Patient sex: M
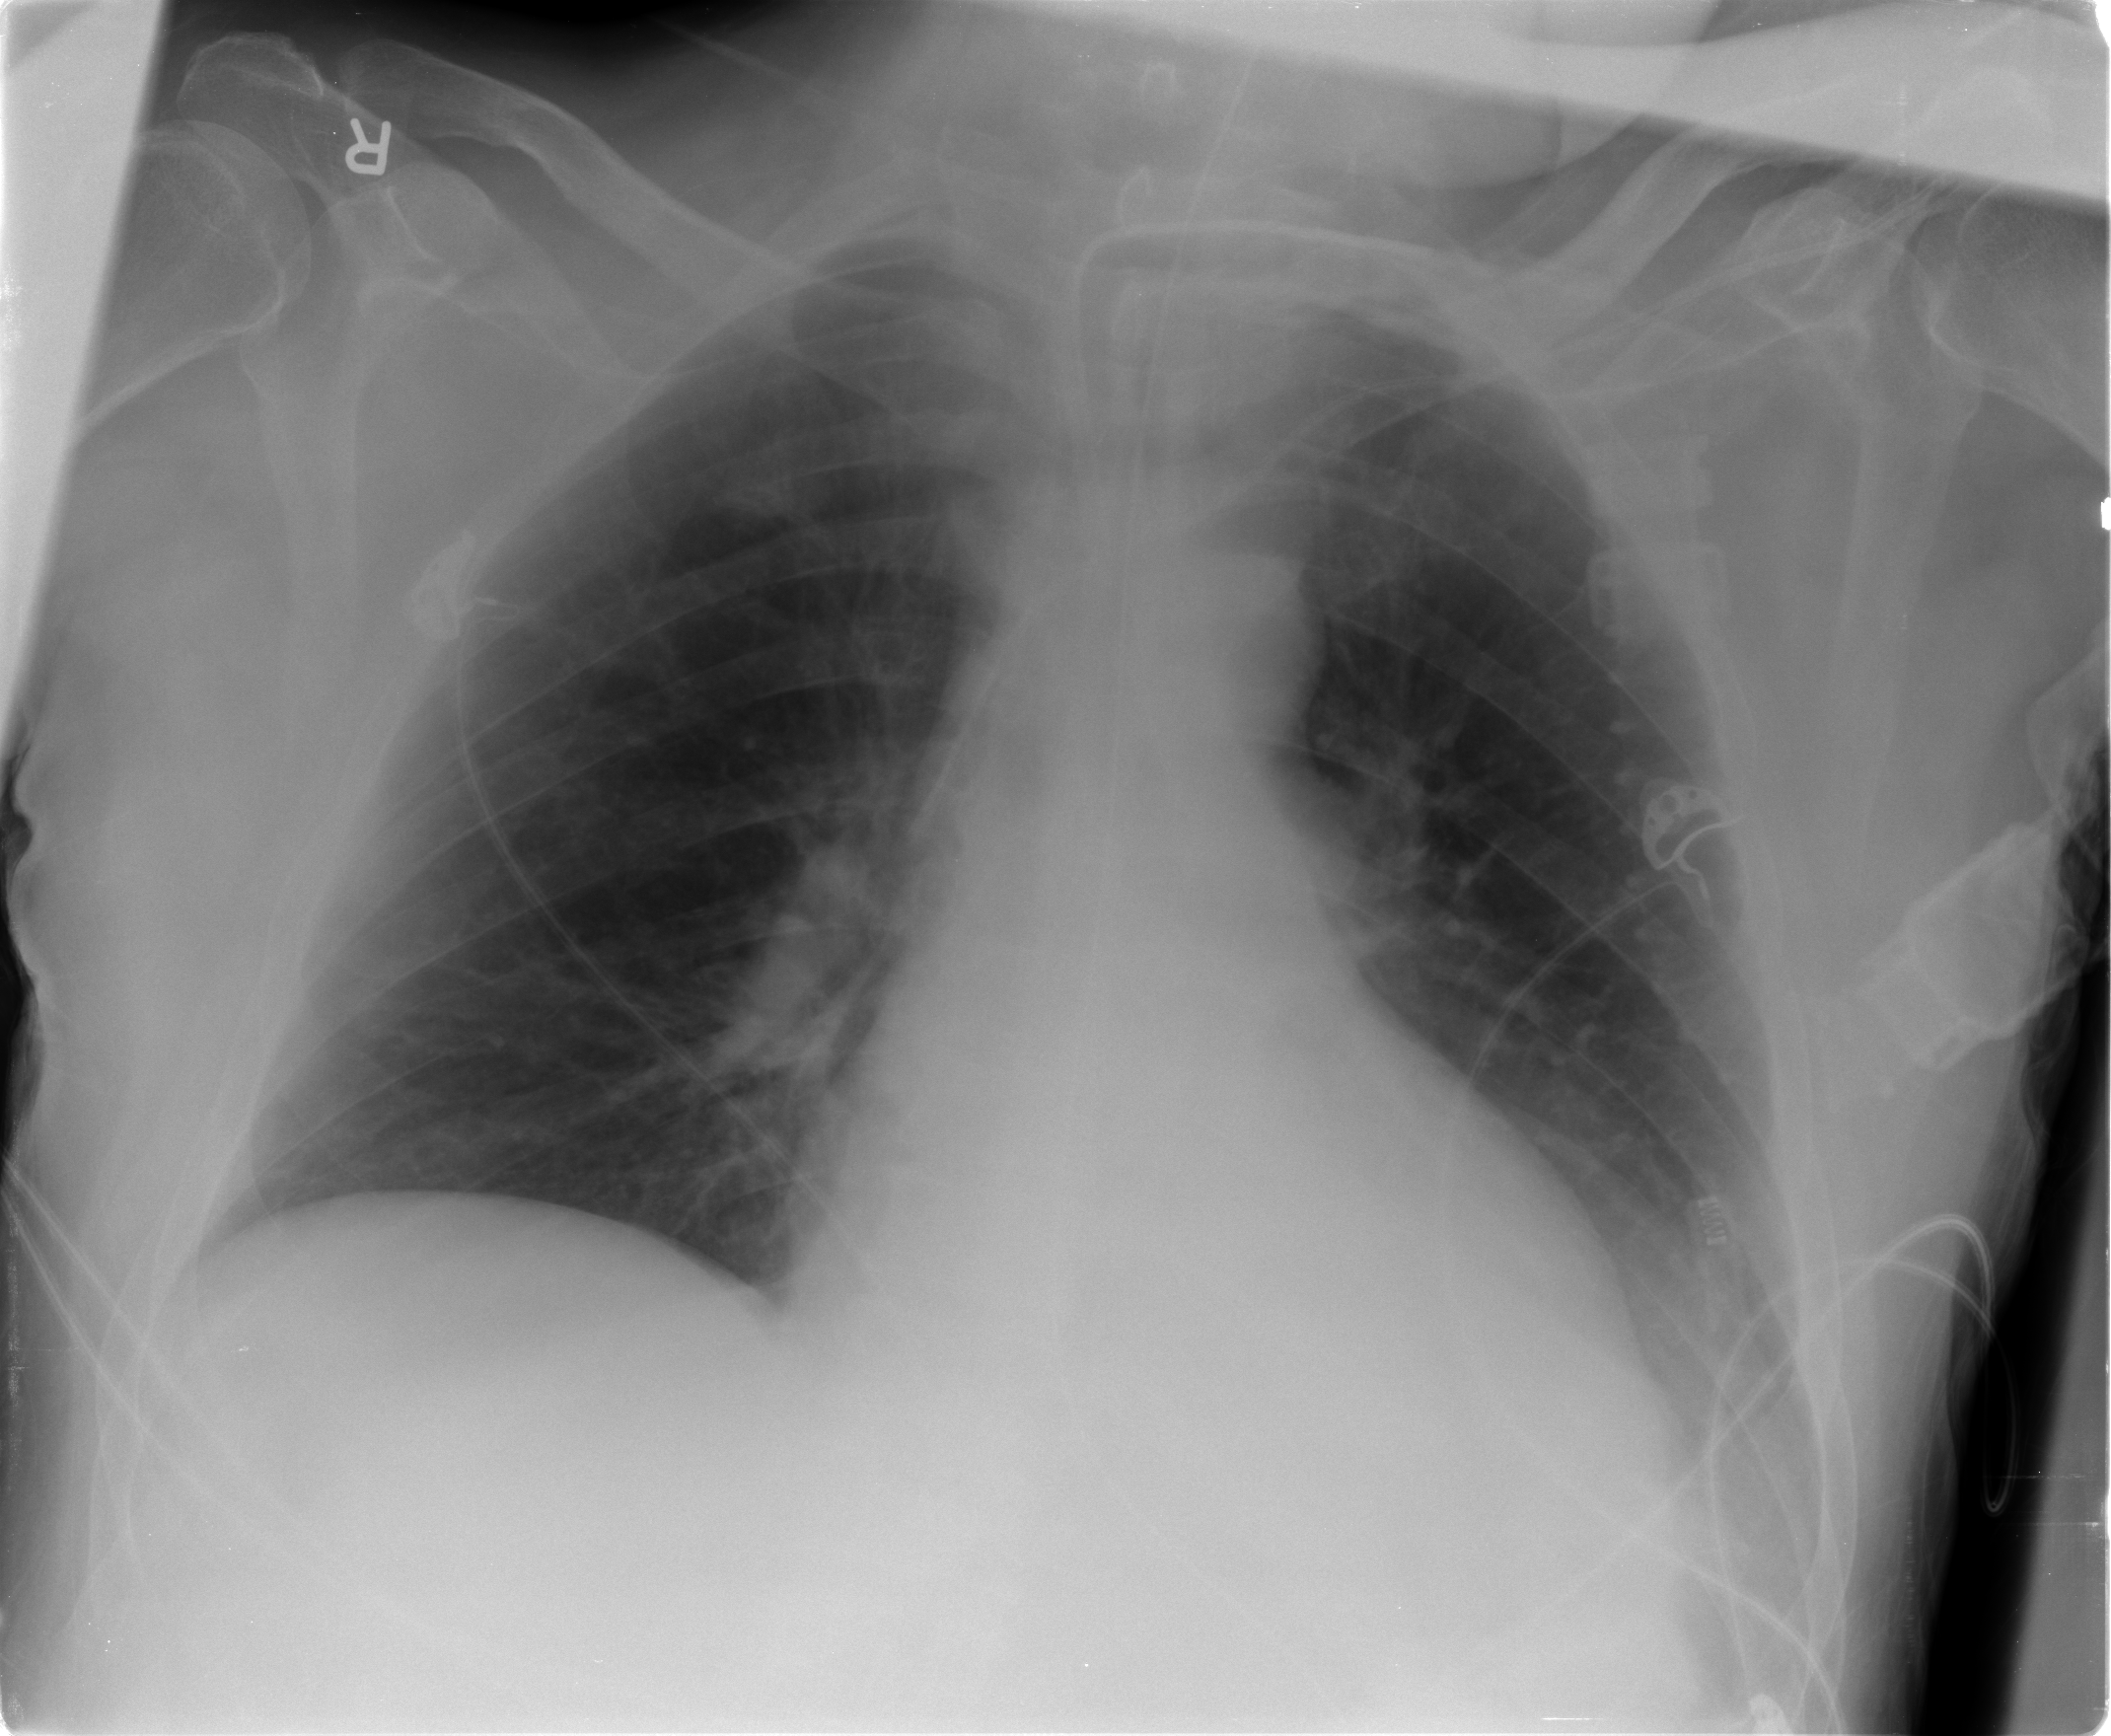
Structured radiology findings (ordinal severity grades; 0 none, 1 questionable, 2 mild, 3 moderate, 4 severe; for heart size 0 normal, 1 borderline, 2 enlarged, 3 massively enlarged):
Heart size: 2
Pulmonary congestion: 0
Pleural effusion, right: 0
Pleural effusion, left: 2
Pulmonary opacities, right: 0
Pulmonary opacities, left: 0
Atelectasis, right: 2
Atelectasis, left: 2